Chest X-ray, PA view. Patient: 41 years old, sex M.
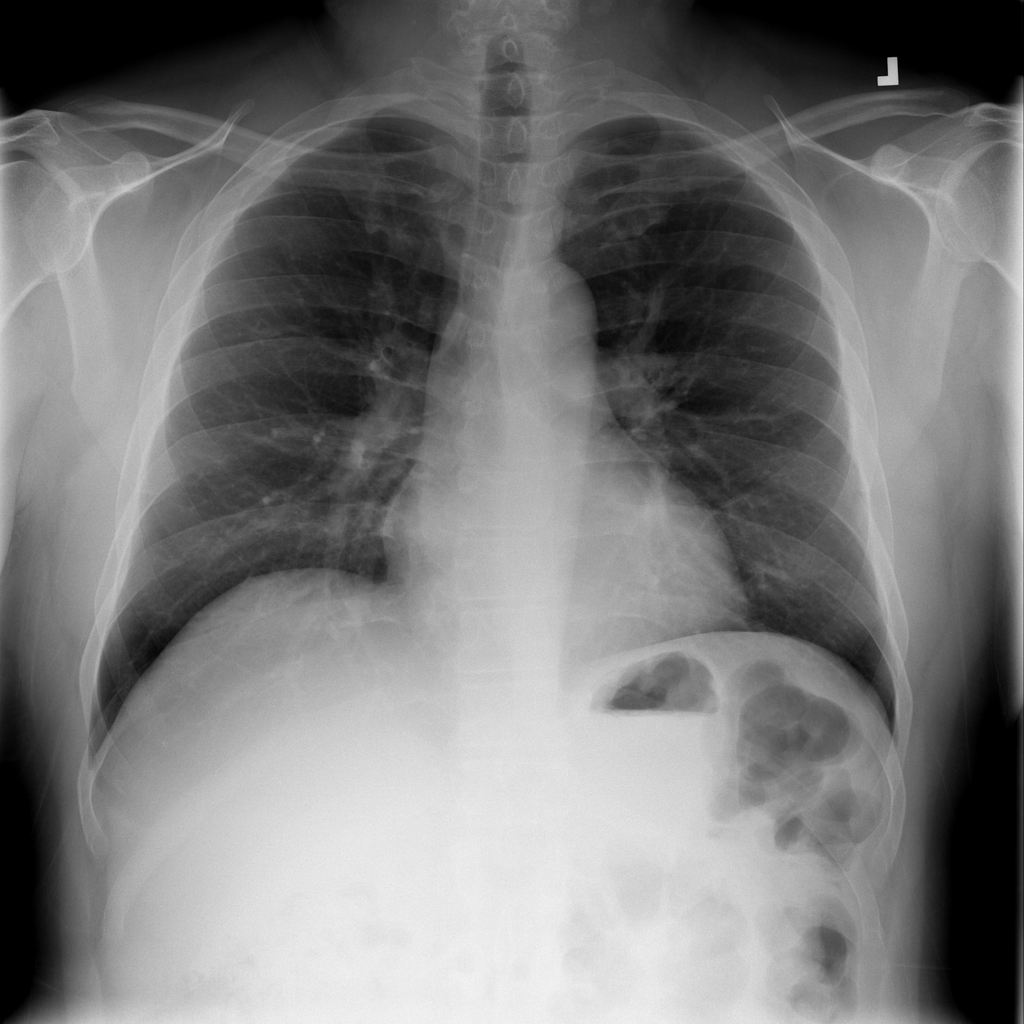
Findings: Infiltration